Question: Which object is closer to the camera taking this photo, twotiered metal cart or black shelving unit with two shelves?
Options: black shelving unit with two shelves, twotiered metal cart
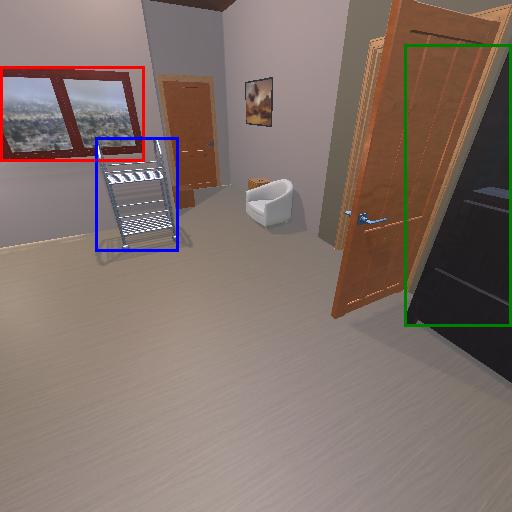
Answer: black shelving unit with two shelves